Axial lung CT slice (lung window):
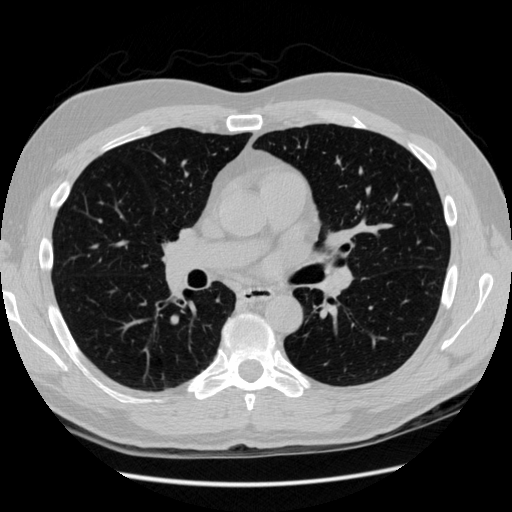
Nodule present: no